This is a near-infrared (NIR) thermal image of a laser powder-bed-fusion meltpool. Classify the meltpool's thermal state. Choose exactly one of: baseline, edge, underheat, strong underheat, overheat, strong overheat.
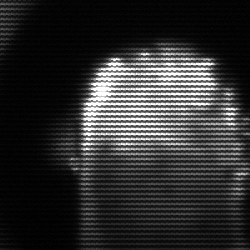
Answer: baseline